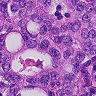
Metastatic tissue present: yes